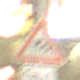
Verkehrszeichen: SeitenwindVonLinks
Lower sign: LaengeEinerStrecke1
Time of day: Night
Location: Outdoor (Urban)
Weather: PartlyCloudy
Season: NotSpecified
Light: Artificial